高一 · 计数
（2019 春・路南区校级月考）设 $x$ 为区间 $[-2,2]$ 内的均匀随机数, 则计算机执行下列程序后, 输出的 $y$ 值落在区间 $\left[\frac{1}{2}, 3\right]$ 内的概率为（）

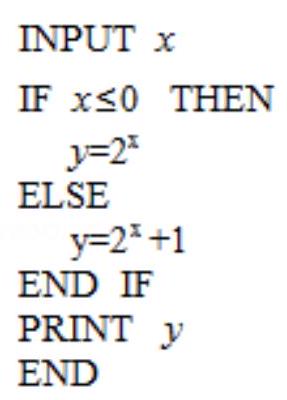
A. $\frac{3}{4}$
B. $\frac{5}{8}$
C. $\frac{1}{2}$
D. $\frac{3}{8}$
答案: C
解析: 解: 根据题意知, 当 $x \in[-2,0]$ 时, $y=2^{x} \in\left[\frac{1}{4}, 1\right]$;

当 $x \in(0,2]$ 时, $y=2 x+1 \in(1,5]$;

所以当 $y \in\left[\frac{1}{2}, 3\right]$ 时, $x \in[-1,1]$, 其区间长度为 2 ,

所求的概率为 $P=\frac{2}{4}=\frac{1}{2}$.

故选: $C$.